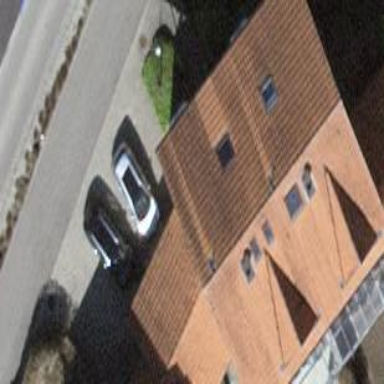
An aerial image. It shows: Terrace building.